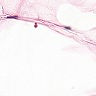
Metastatic tissue present: no